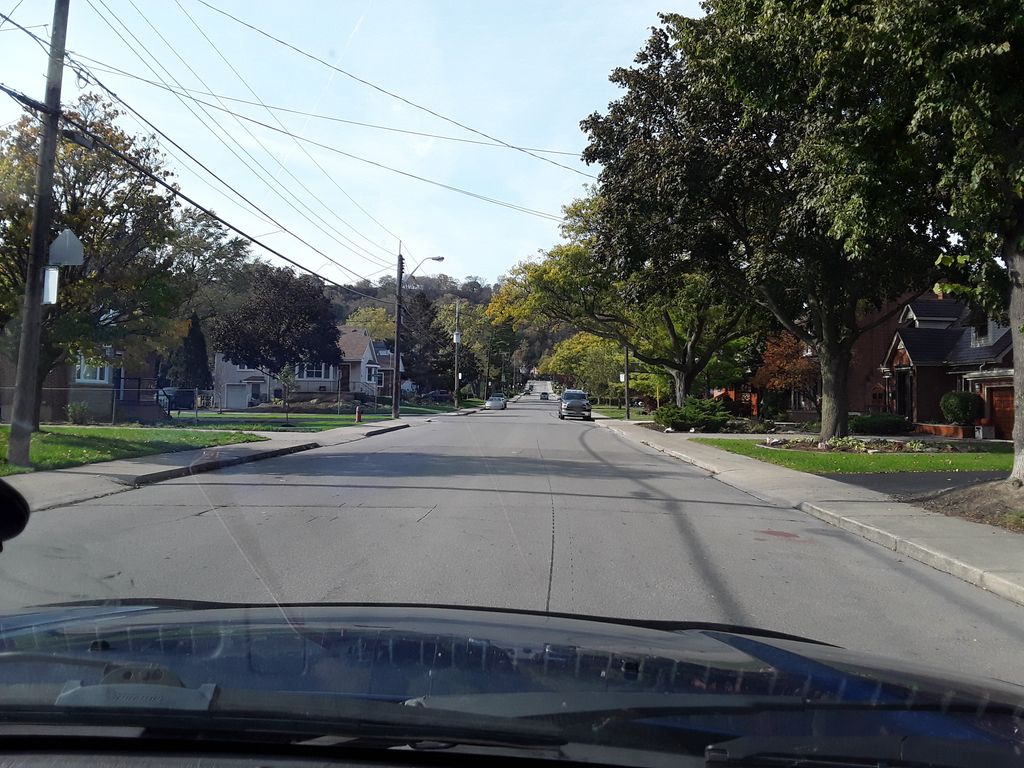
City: hamilton